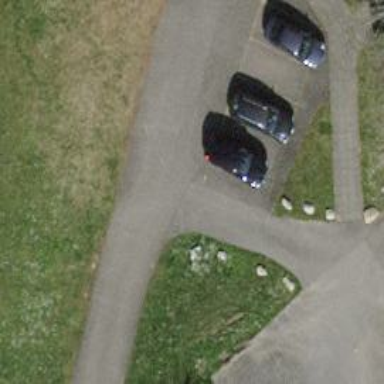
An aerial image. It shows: Asphalt parking aisle designated as service road.